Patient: sex M, age 61
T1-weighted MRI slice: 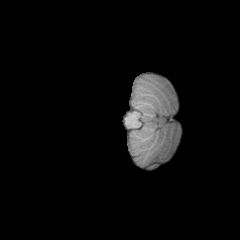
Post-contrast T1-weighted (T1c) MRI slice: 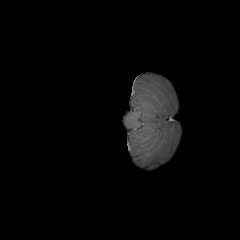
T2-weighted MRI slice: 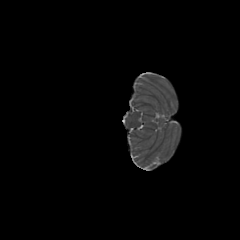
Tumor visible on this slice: no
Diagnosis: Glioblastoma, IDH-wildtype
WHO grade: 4